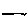
Label: line